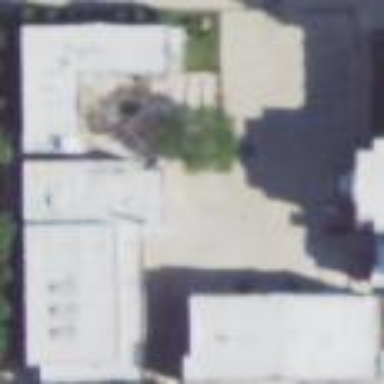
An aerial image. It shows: School.